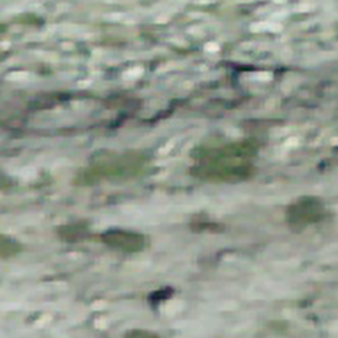
Label: other